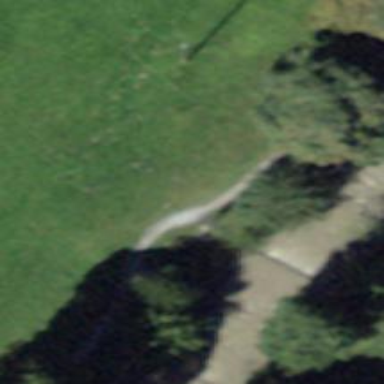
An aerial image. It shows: Bench.